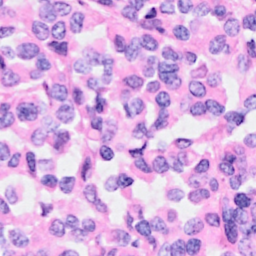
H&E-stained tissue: Breast